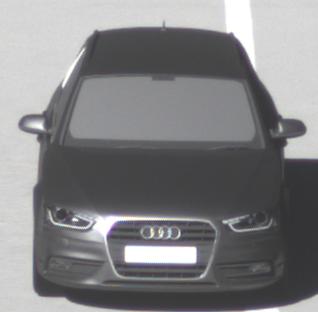
Make: Audi
Model: A4 Avant 1.8 TFSI
Detailed model: A4 (B8) Avant
Model produced from: 2012/02
Model produced until: 2015/04
Doors: 5
Color: gray
Road condition: dry road
Daytime: morning or afternoon
Contrast: high contrast